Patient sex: F
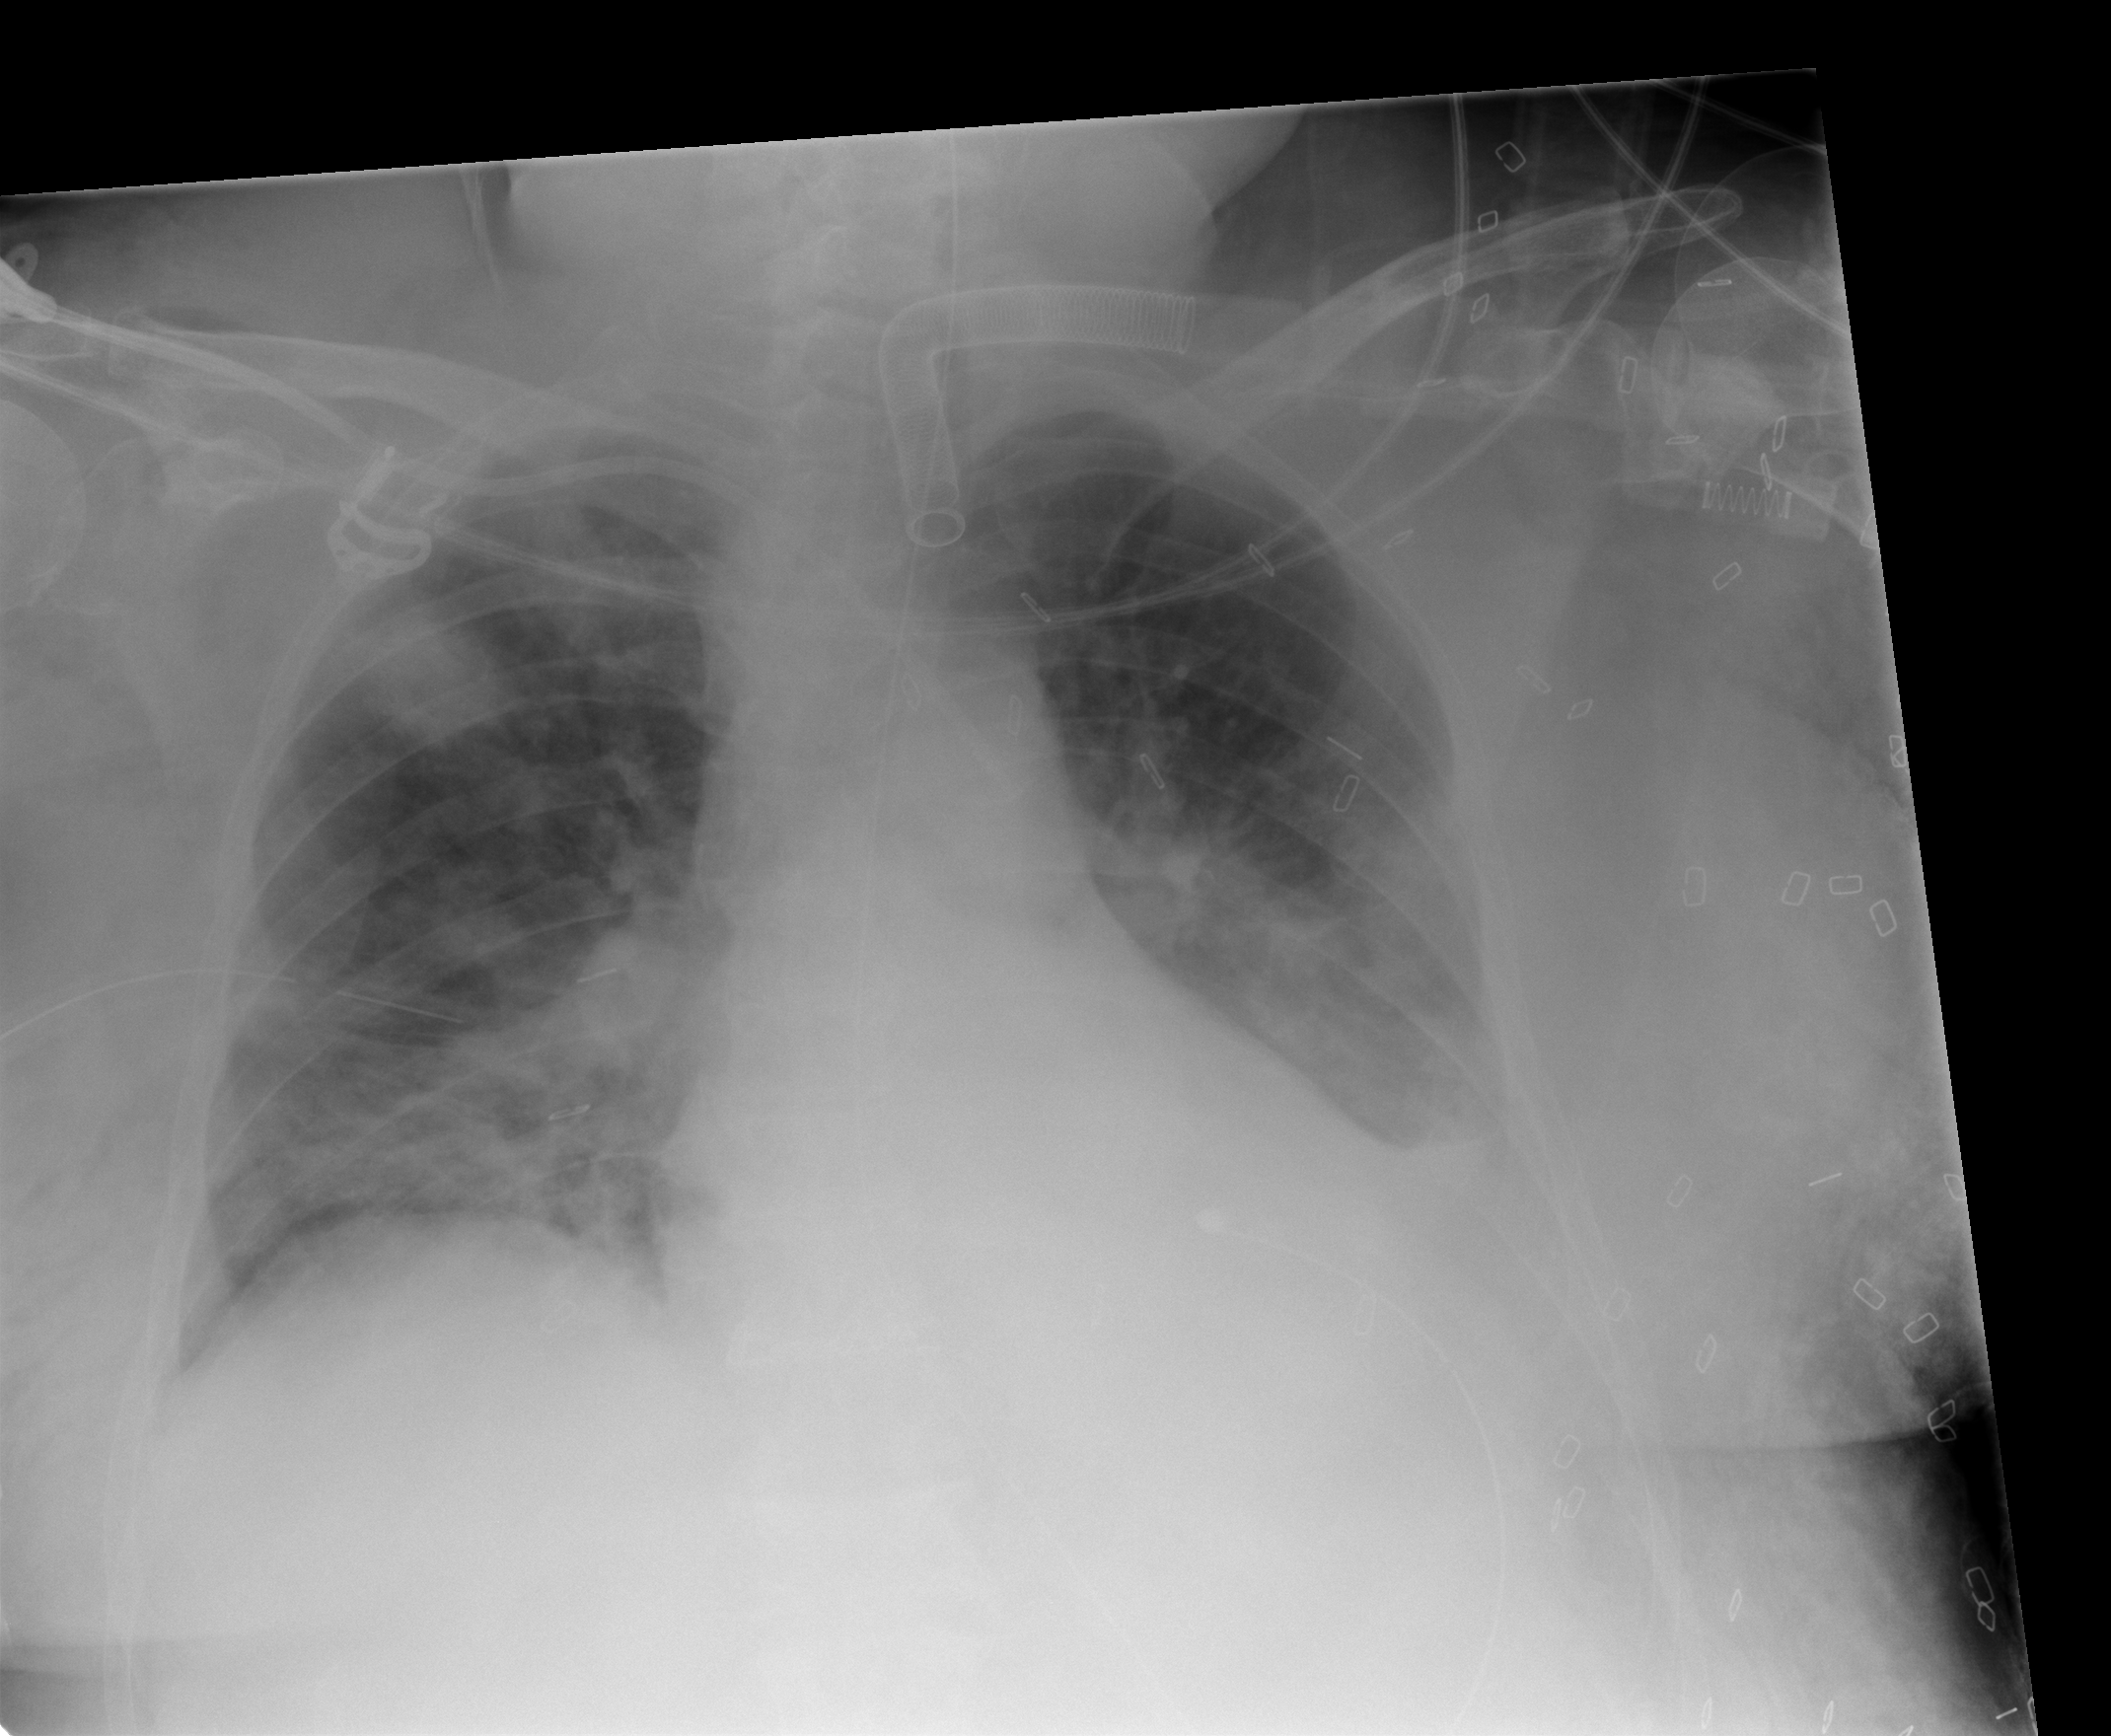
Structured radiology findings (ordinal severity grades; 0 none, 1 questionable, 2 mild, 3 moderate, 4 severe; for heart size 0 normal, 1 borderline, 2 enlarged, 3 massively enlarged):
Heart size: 0
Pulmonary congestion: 2
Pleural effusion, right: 0
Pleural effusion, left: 2
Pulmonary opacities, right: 3
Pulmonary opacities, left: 0
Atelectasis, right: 2
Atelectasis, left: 2